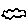
Label: cloud